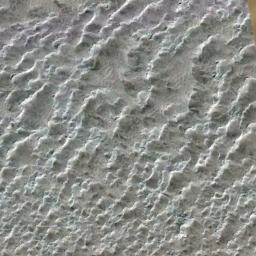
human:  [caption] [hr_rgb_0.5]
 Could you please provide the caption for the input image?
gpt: The desert is full of white sand .

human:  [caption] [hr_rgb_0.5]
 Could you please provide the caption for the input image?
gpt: The desert has silvery sand and many small trellis dunes .

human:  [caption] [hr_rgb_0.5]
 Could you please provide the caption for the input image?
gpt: This is a yellow desert with wavy stripes .

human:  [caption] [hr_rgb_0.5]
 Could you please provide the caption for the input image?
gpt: There are many lines in the desert .

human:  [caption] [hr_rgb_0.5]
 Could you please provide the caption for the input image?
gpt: A desert covered with many white rocks .